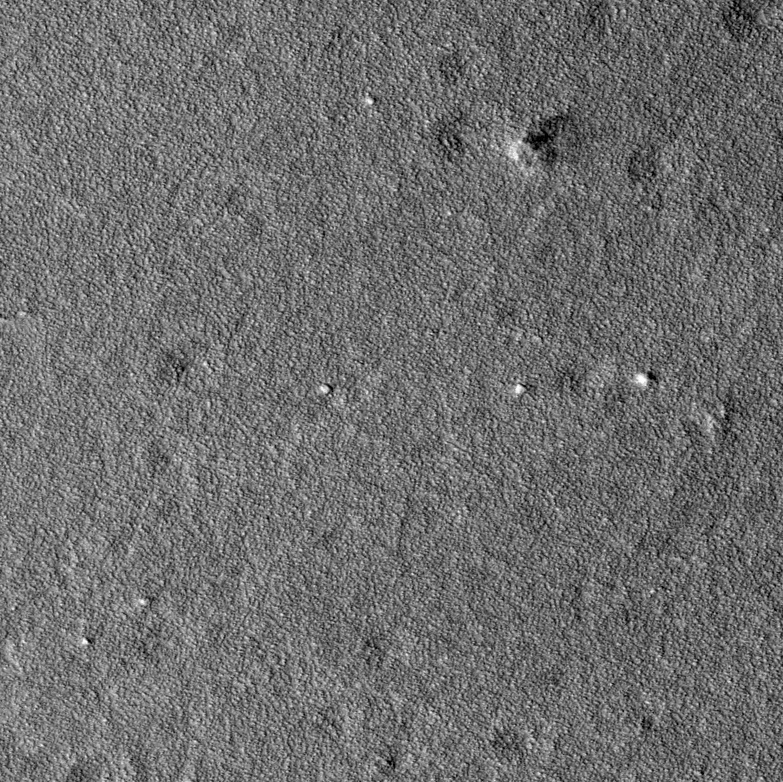
Label: dustdevil